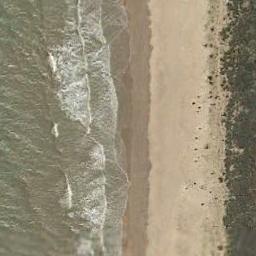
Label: beach